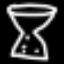
Label: hourglass